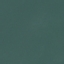
Label: SeaLake